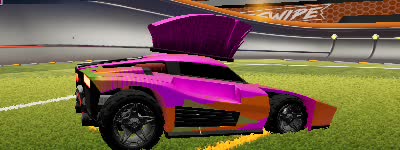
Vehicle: breakout